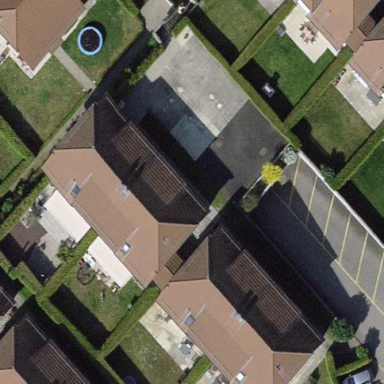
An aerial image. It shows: Half-hipped roof semidetached house.